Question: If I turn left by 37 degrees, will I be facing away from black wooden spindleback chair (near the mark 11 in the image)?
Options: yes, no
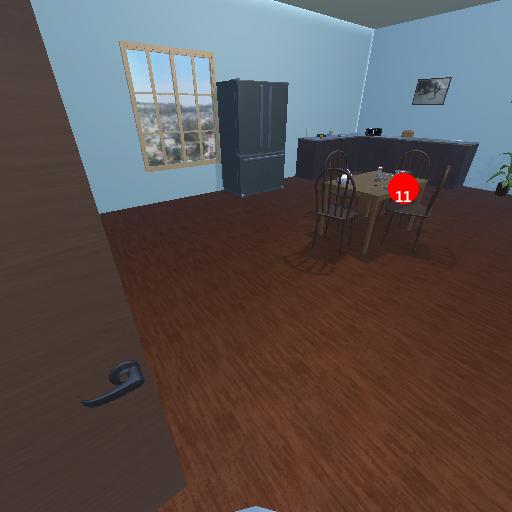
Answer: yes